Question: I try to create a network simulation using MATLAB. I want to display all nodes and cluster heads and the connection between those two like the picture below.

The problem is I can't draw the lines between all cluster heads (dotted blue) to base stations (red cross).
Below is the code I tried:
'''
subplot(2,2,3);
for i=1:numel(MCH(10,:))
if(isfield(MCH{10,i},'x'))
MCHX = [MCHX C{10,i}.x];
MCHY = [MCHY C{10,i}.y];
plot([MCH{10,i}.x sink.x],[MCH{10,i}.y sink.y],'-black');
end
end
'''
It seems like 'plot' only draws the last line.
Any idea how to solve this problem? I appreciate any help.
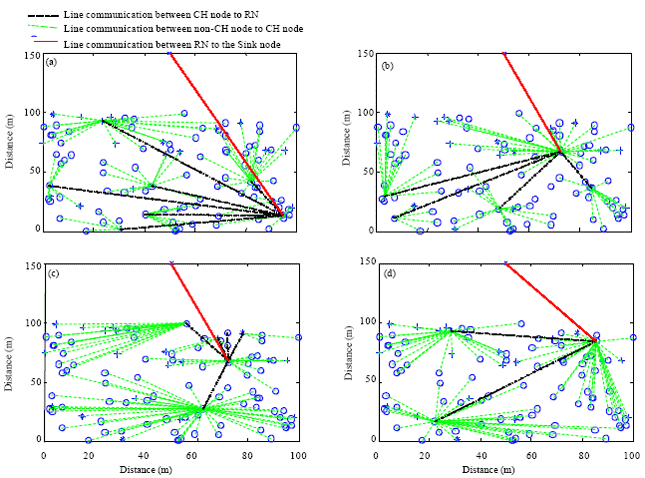
Answer: Use <URL> to retain everything you draw in the plot:
'''
subplot(2,2,3);
hold on;
for i=1:numel(MCH(10,:))
if(isfield(MCH{10,i},'x'))
MCHX = [MCHX C{10,i}.x];
MCHY = [MCHY C{10,i}.y];
plot([MCH{10,i}.x sink.x],[MCH{10,i}.y sink.y],'-black');
end
end
'''